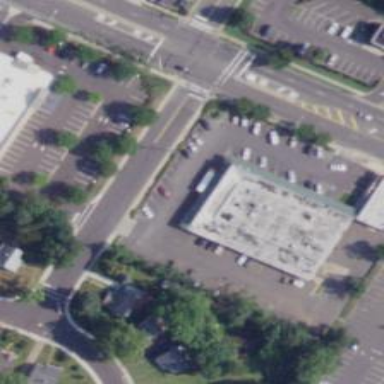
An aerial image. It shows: Convenience shop.